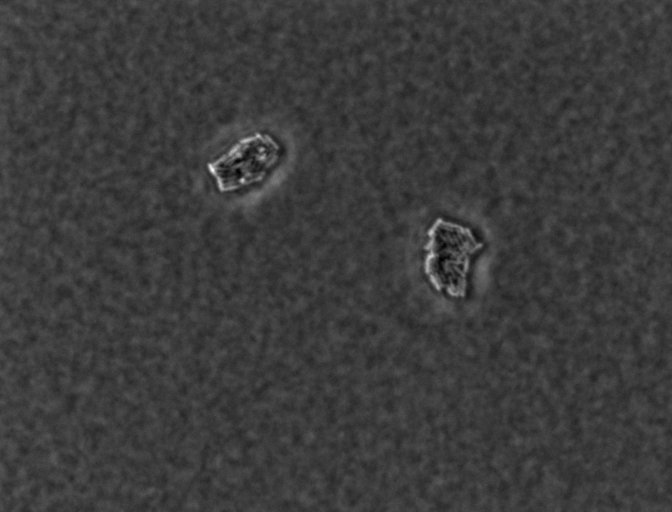
Phase contrast microscopy, 60x objective, 3 h incubation